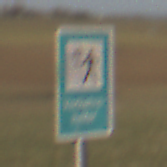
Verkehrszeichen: Verkehrshelfer
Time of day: MorningAfternoon
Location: Outdoor (Nature)
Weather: Clear
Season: Winter
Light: Natural